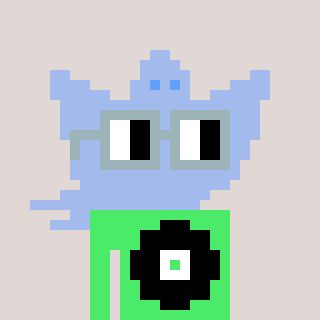
a pixel art character with square dark gray glasses, a ghost-B-shaped head and a teal-colored body on a warm background